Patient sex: M
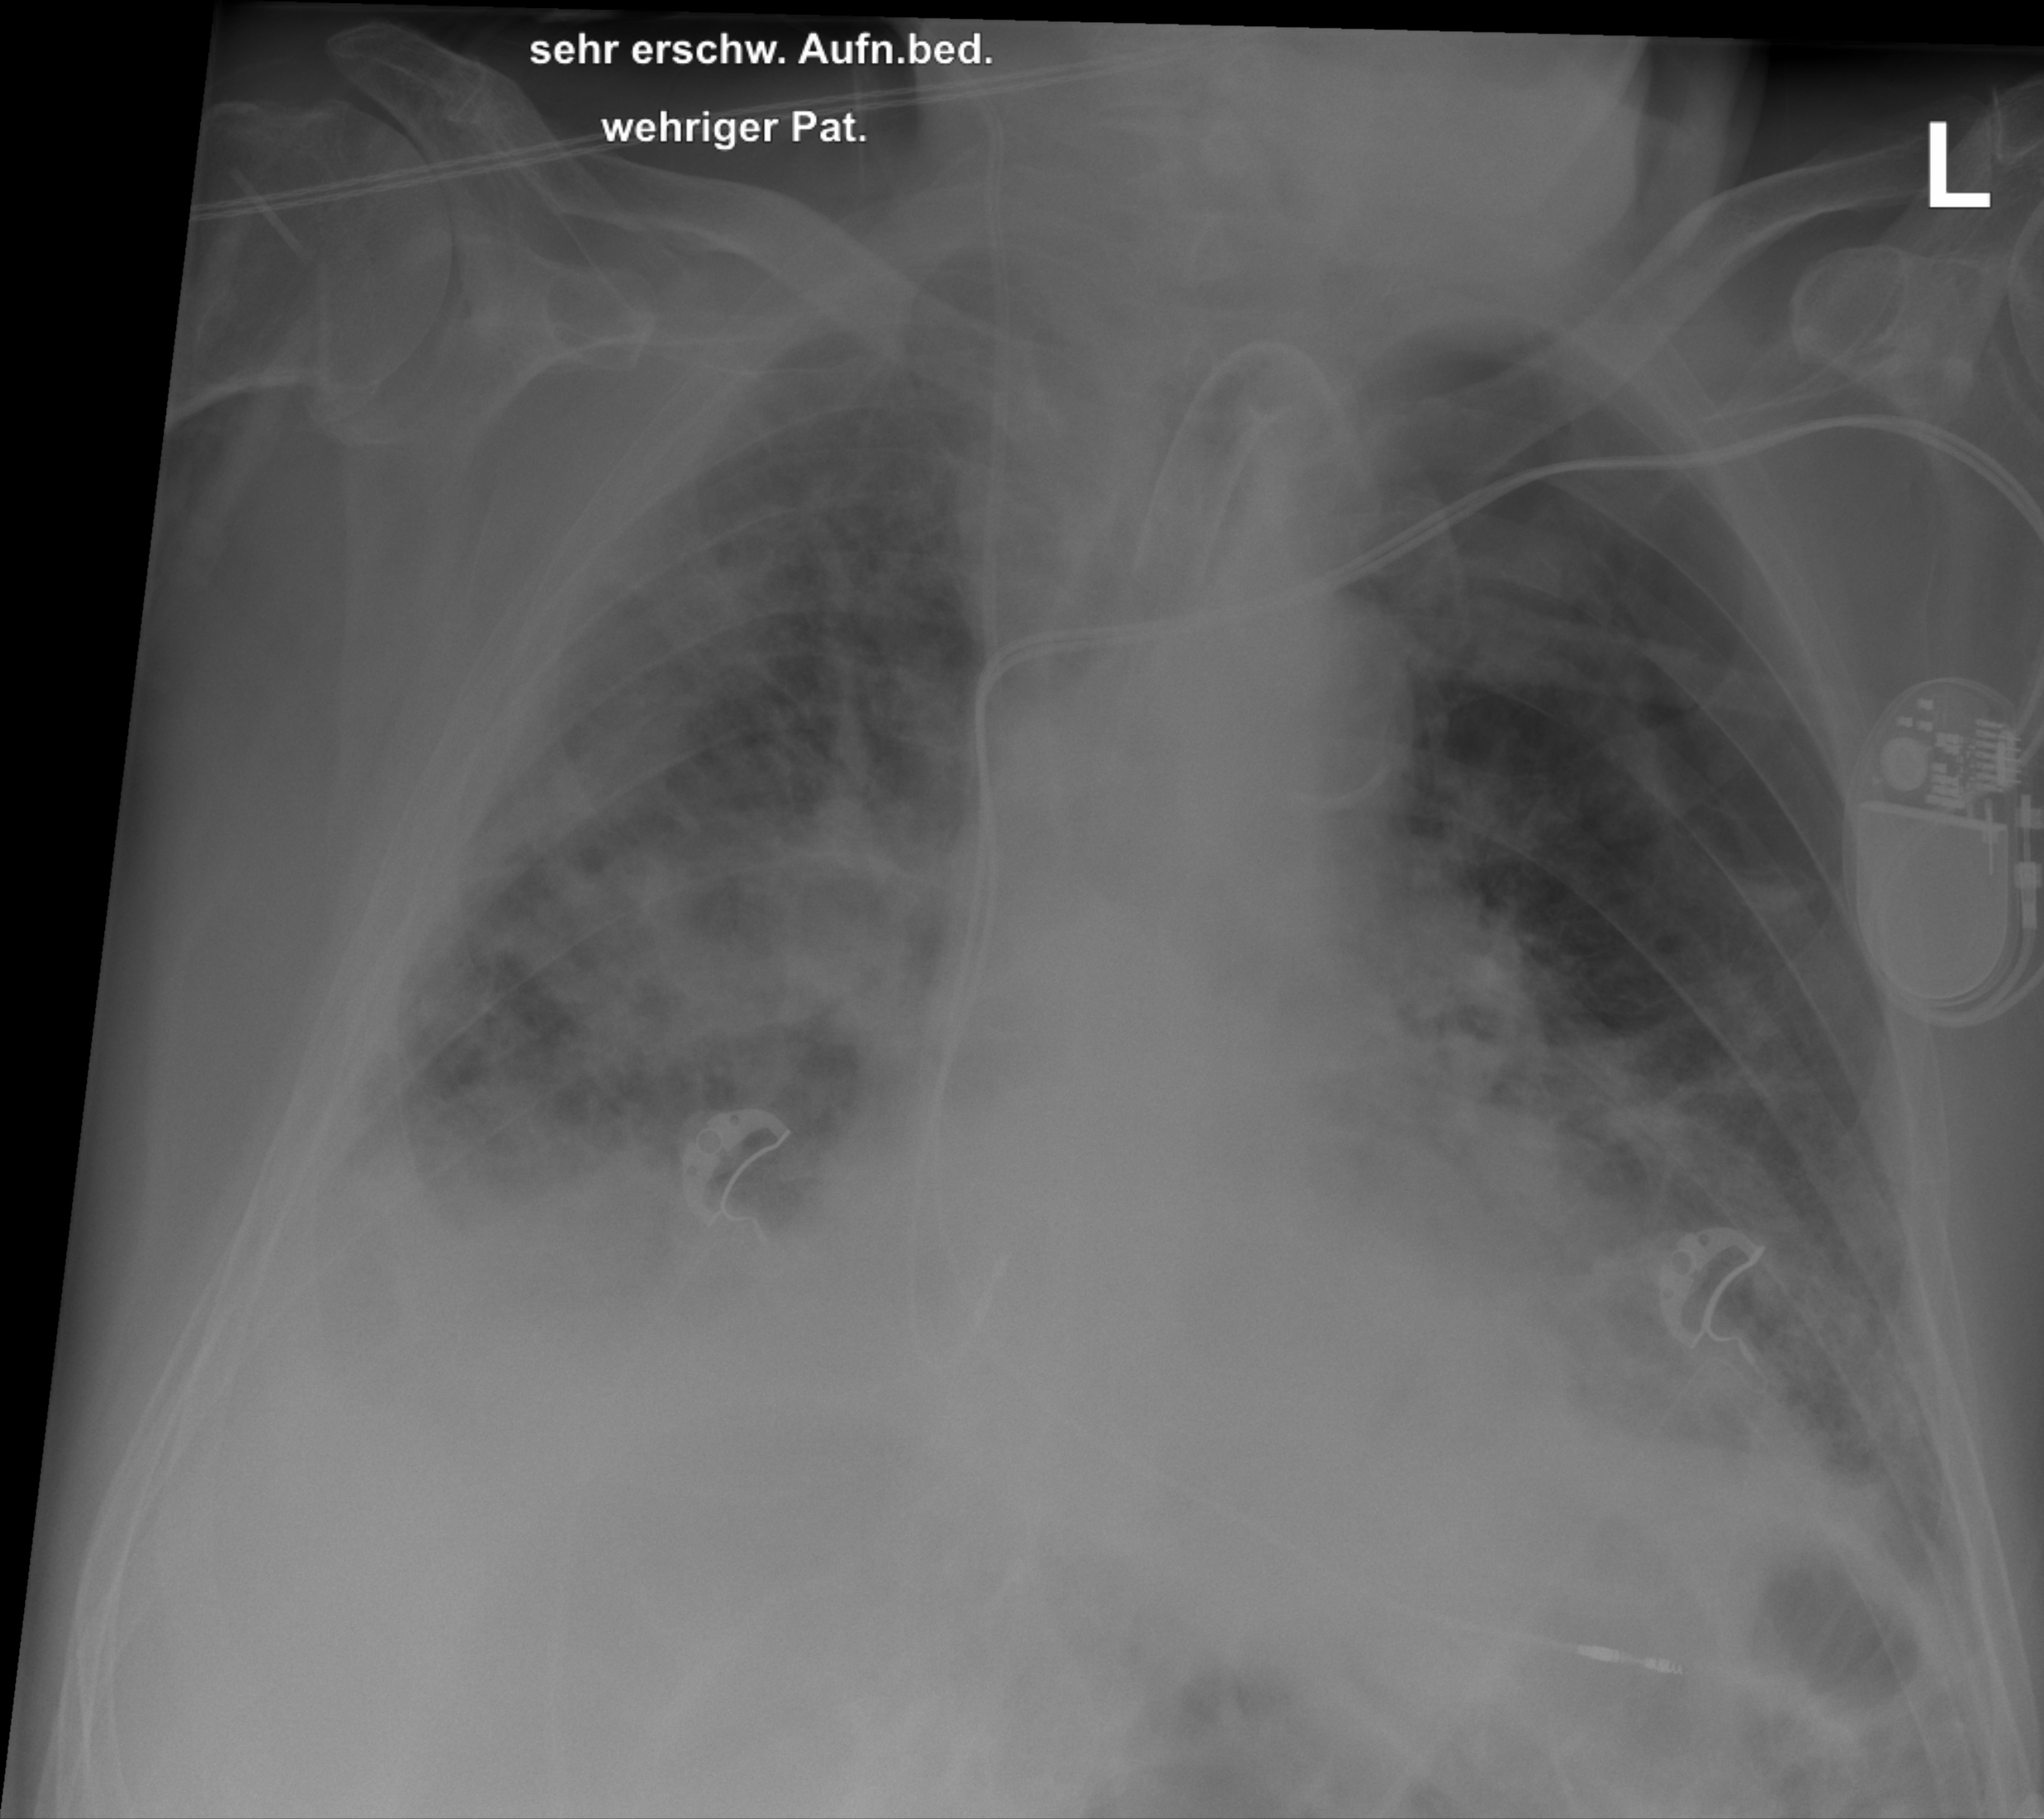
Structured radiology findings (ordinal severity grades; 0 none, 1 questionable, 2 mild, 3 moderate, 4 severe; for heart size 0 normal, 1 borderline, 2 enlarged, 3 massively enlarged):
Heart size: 1
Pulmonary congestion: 2
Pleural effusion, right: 2
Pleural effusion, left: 2
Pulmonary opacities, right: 4
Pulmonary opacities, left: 3
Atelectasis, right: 3
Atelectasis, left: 2